五年级 · 立体几何学
把一根长 4 米的长方体木料, 截成 3 段, 表面积增加了 0.24 平方米（如图所示）这根木料原来的体积是( ) 立方米。

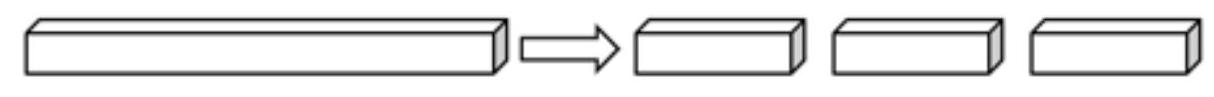
答案: 解0.24

【分析】根据题意可知, 把这根木料平均锯成 3 段, 表面积增加 0.24 平方米, 表面积增加的是 4 个截面的面积, 由此可以求出木料的底面积, 然后根据长方体的体积公式: $\mathrm{V}=\mathrm{Sh}$, 把数据代入公式解答即可。

【详解】底面积：

$0.24 \div 4=0.06$ (平方米)
体积:

$0.06 \times 4=0.24$ （立方米）

【点睛】此题主要考查长方体的体积公式的灵活运用, 抓住长方体的切割特点和增加的表面积, 先求出长方体的底面积是解决此类问题的关键。